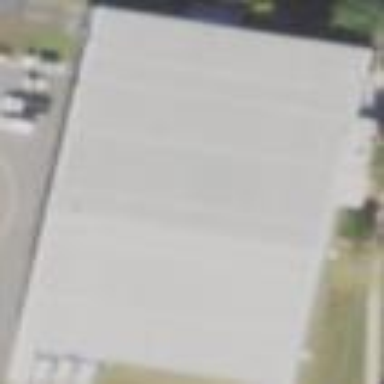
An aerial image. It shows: Hangar at the airport.